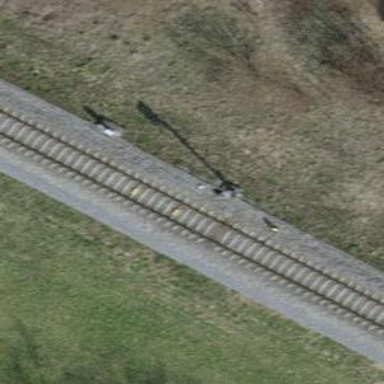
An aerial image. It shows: Railway signal.